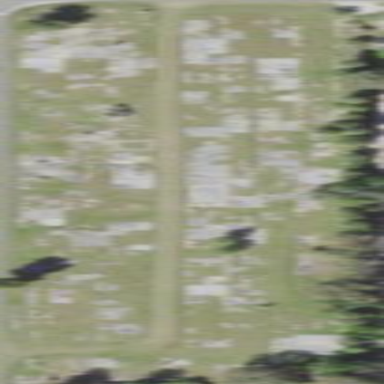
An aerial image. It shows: Cemetery.